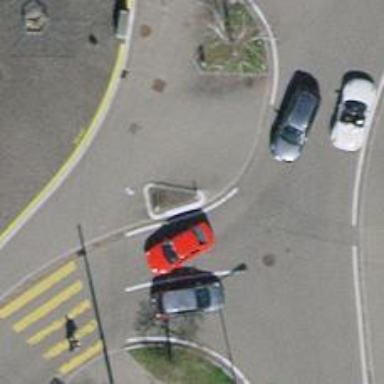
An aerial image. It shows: Bollard.